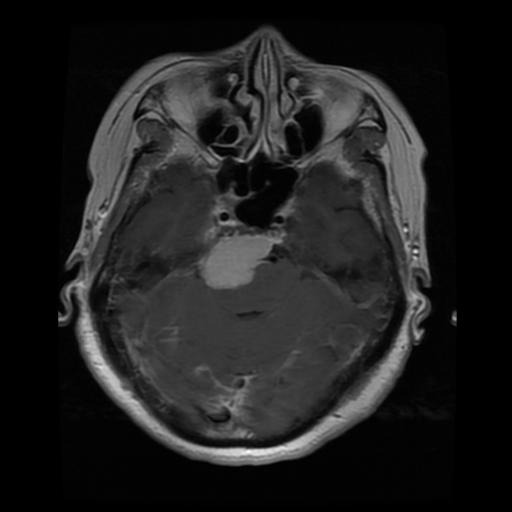
Label: meningioma